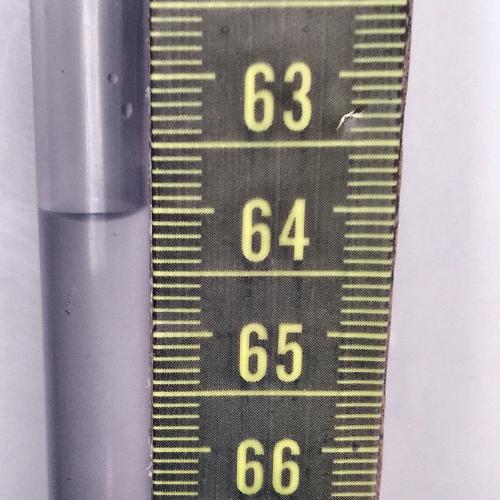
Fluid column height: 64.0 cm